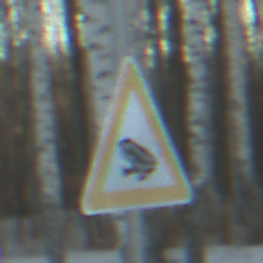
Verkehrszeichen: AmphibienwanderungRechts
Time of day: SunriseSunset
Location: Outdoor (Nature)
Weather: Clear
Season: Winter
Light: Natural